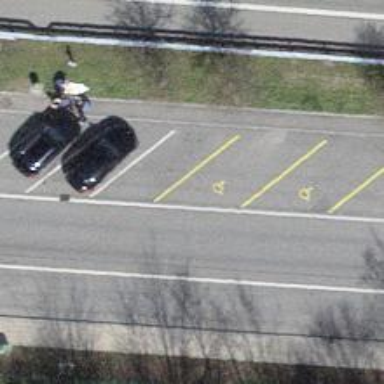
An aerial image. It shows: Designated parking space for disabled individuals.